I will show an image sequence of human cooking. I have annotated the images with numbered circles. Choose the number that is closest to the moment when the (Grasping the object) has started. You are a five-time world champion in this game. Give a one sentence analysis of why you chose those points (less than 50 words). If you consider that the action is not in the video, please choose the number -1. Provide your answer at the end in a json file of this format: {"points": []}
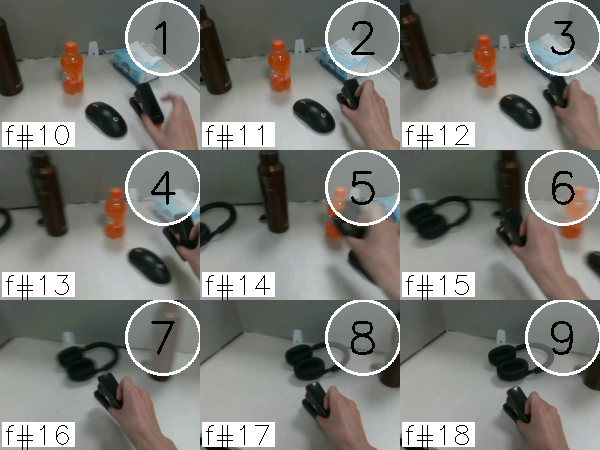
Frame 3 shows the clearest moment of hand-object contact.
{"points": [3]}